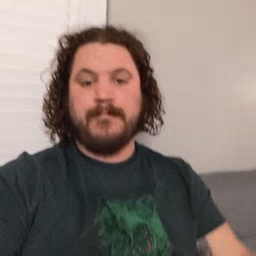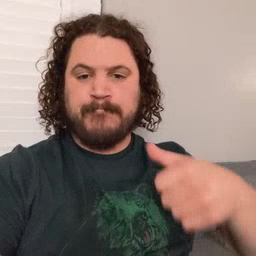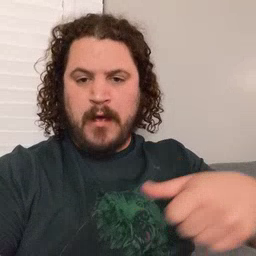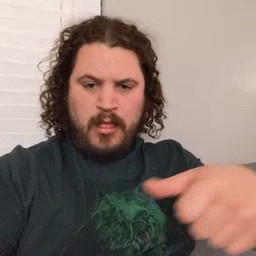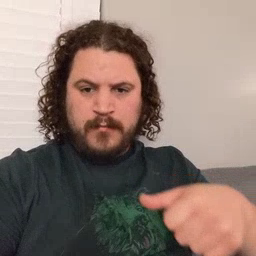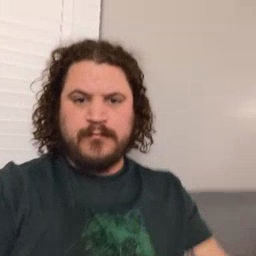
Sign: puzzle